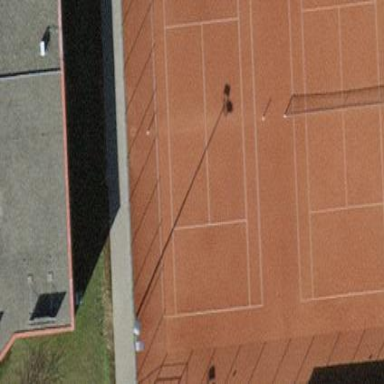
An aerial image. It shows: Tennis court in leisure pitch.